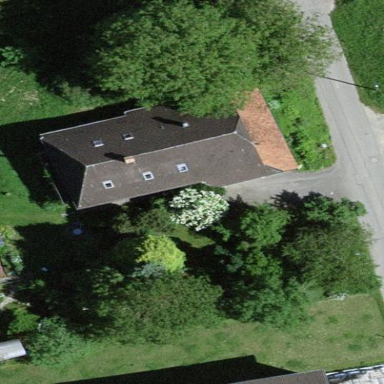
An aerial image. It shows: Farm building.